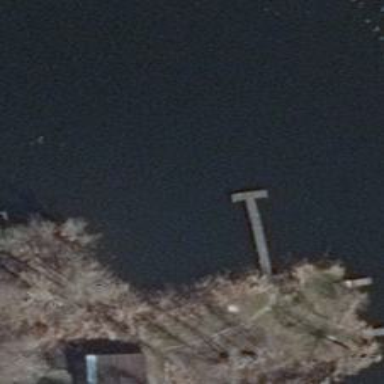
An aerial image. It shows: Man-made pier.